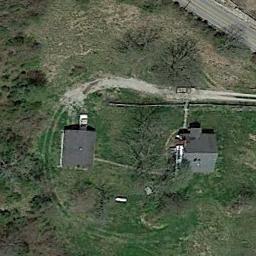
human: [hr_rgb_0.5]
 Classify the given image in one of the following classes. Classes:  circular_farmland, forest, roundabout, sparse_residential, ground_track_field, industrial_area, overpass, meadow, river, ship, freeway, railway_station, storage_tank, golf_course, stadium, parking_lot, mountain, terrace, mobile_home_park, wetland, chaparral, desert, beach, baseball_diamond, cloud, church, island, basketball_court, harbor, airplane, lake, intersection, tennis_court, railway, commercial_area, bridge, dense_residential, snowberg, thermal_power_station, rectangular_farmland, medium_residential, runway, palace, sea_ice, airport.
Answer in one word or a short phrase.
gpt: sparse_residential